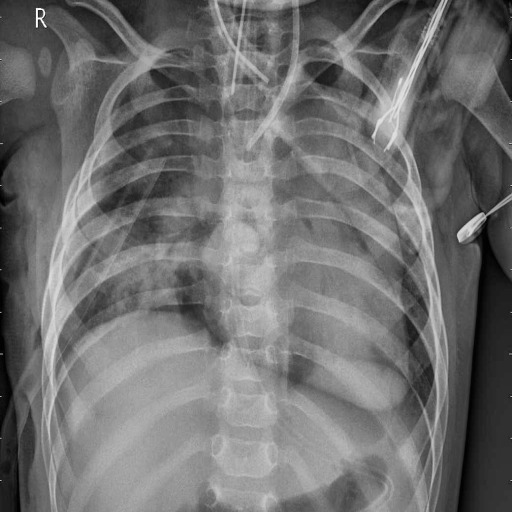
Finding: PNEUMONIA